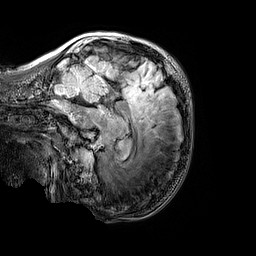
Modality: FLAIR
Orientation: sagittal
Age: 9
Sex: male
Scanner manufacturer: siemens
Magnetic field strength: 3 T
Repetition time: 5 s
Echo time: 0.388 s